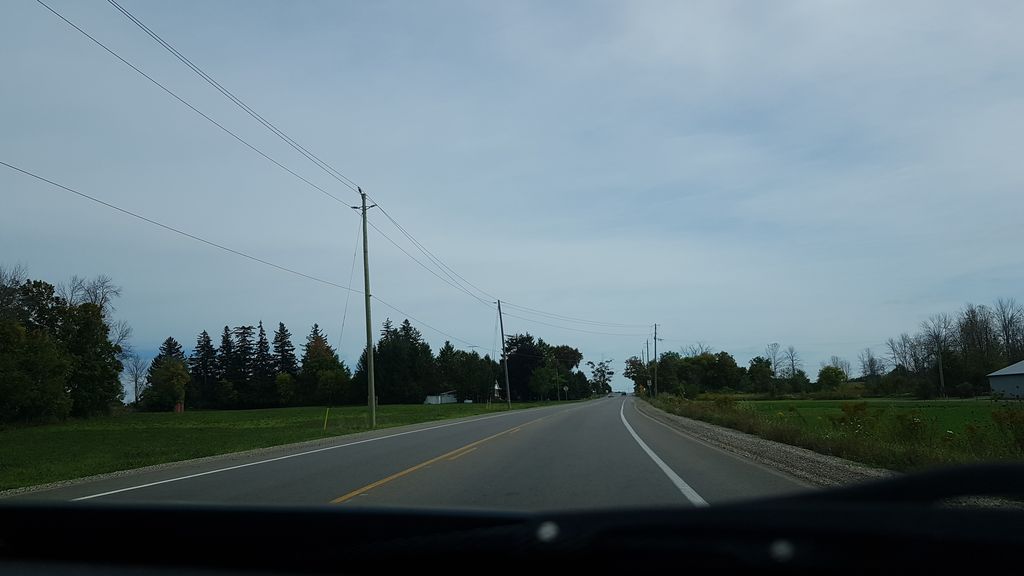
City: kitchener-waterloo